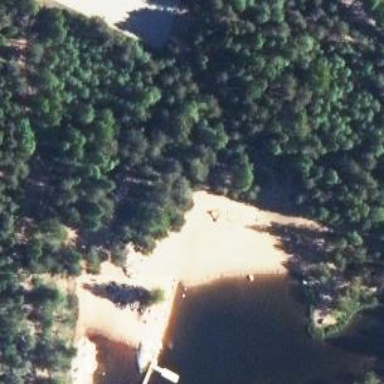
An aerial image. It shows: Beach area suitable for swimming.